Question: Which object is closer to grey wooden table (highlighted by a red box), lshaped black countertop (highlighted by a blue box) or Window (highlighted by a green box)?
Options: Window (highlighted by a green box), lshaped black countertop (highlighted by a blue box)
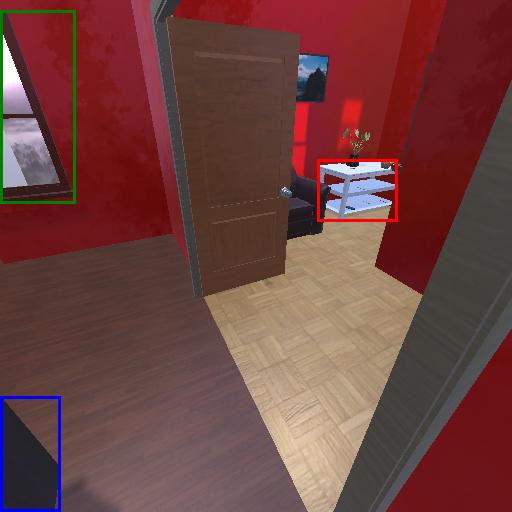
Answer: Window (highlighted by a green box)